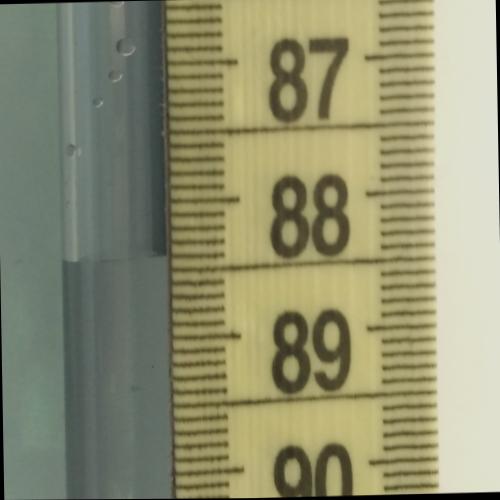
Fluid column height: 88.4 cm